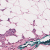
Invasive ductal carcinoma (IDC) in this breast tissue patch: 1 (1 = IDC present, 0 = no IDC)